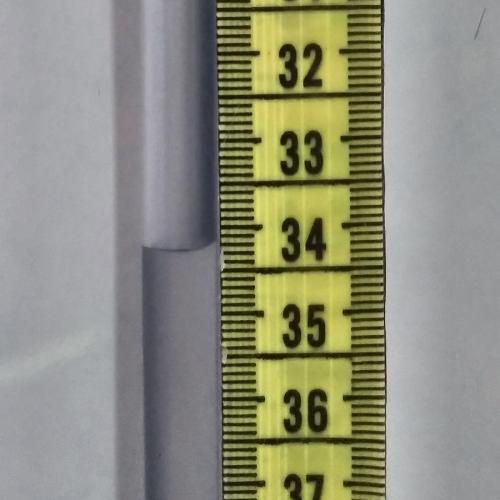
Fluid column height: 34.2 cm